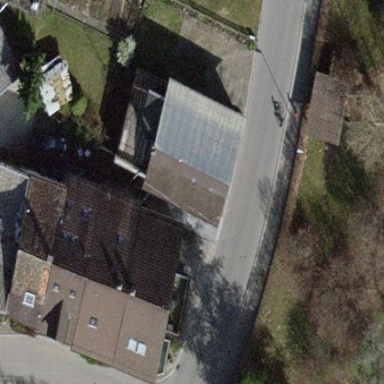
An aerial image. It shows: Shed.